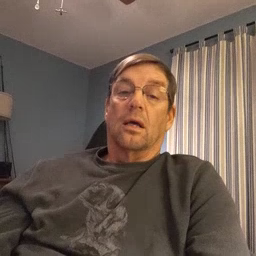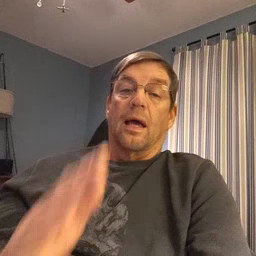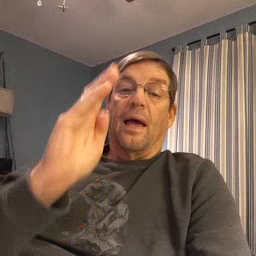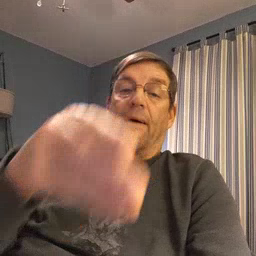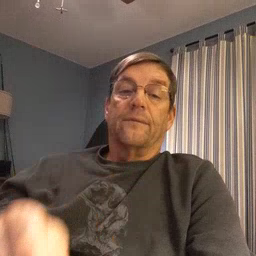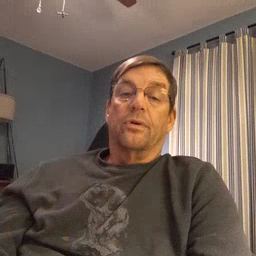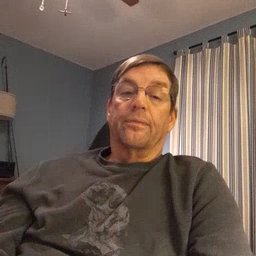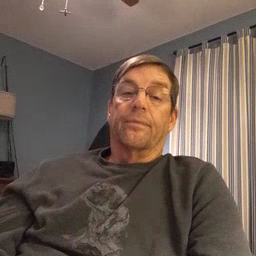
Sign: after